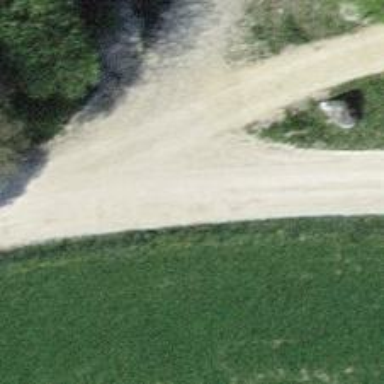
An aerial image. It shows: Service road with unpaved surface.